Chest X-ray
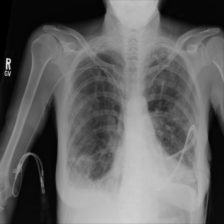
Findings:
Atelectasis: negative
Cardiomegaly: negative
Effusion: negative
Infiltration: positive
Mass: negative
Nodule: negative
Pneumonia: negative
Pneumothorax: negative
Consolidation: negative
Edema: negative
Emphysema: negative
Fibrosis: negative
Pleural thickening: positive
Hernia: negative